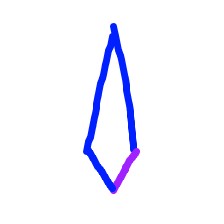
Shape: kite